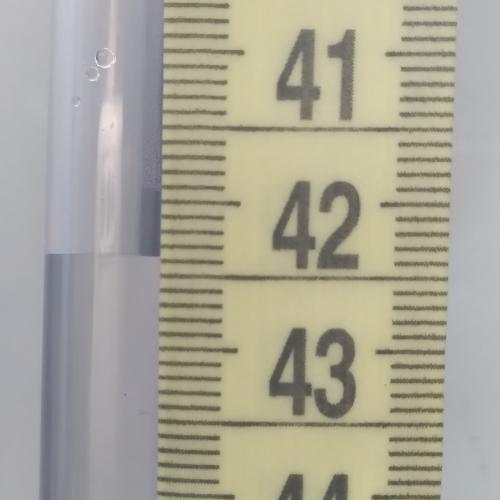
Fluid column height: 42.4 cm